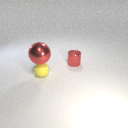
small yellow rubber sphere below large red metal sphere